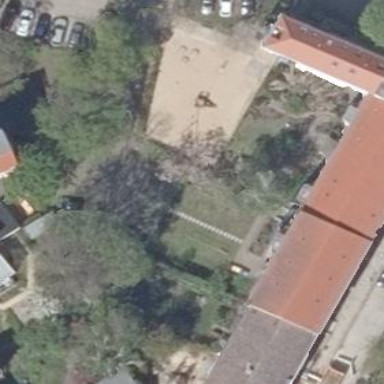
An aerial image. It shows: Playground with sand surface. It includes sandpit for children to play in.